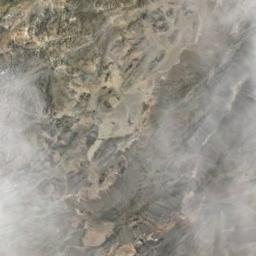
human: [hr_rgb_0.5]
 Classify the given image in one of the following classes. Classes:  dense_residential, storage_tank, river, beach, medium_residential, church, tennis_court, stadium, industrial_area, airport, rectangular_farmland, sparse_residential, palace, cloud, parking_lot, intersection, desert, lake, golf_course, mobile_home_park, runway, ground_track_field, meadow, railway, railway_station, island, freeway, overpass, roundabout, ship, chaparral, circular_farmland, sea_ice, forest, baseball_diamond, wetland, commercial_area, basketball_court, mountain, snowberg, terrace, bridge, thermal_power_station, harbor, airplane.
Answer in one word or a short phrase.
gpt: cloud